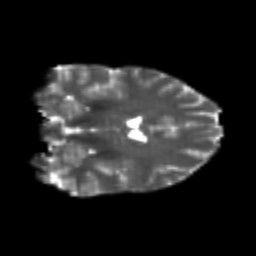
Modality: T2w
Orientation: coronal
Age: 25
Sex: female
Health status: healthy
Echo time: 0.074 s